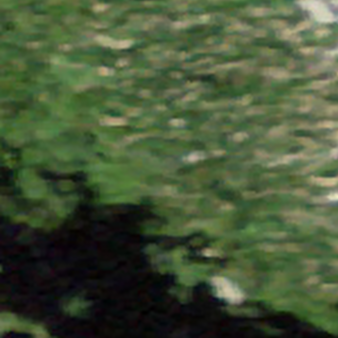
Label: other